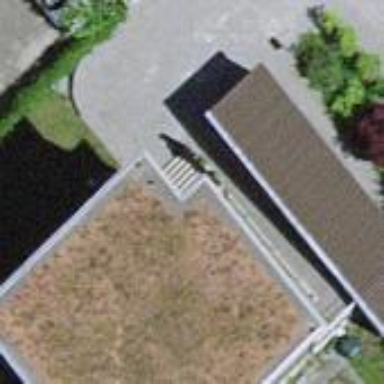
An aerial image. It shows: View of roof of building.